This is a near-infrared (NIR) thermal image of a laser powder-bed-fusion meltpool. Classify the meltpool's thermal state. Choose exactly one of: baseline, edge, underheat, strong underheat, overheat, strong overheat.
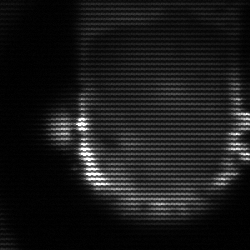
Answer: baseline